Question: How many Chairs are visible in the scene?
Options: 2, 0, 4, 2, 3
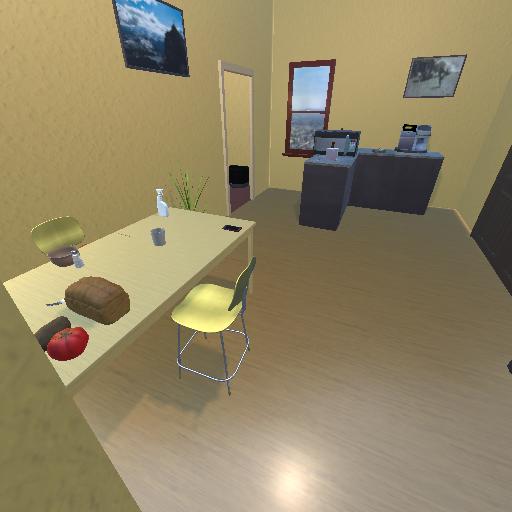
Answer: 2